Question: I've looked through the developer.android.com and googled quite a bit, but I can't seem to find a layout object that does this: A speech bubble sort of thing that has within it a list of buttons, which may be scrollable if not all of the buttons fit within the screen width. The Twitter app, Handcent SMS, and HTC's Sense messaging app all use this, and it looks more or less the same in all of them, which is what makes me think it's a standard object. The pic below is from Handcent. What are they using?

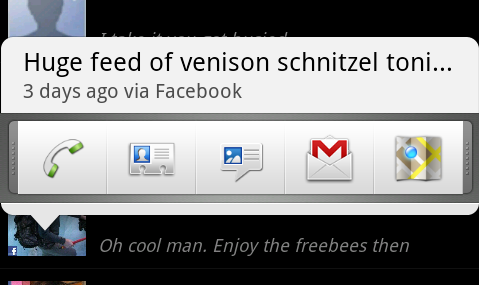
Answer: This is what's often referred to as the <URL>. There is no direct support for this out-of-the-box in the Android SDK, but there are several examples out there you can use.
One of them, which I've used myself is <URL>. If you look at that link, you'll get a good explanation of how it is done, and you can even download the source code and use it directly in your own app.